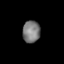
Tissue: skin
Cell type: T cells
Senescence score: 0.2518
Nuclear area (px): 380
Mean DAPI intensity: 121.855